Field crop: maize
Growth stage: 2
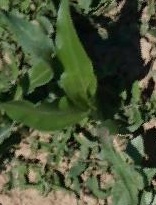
Species: maize